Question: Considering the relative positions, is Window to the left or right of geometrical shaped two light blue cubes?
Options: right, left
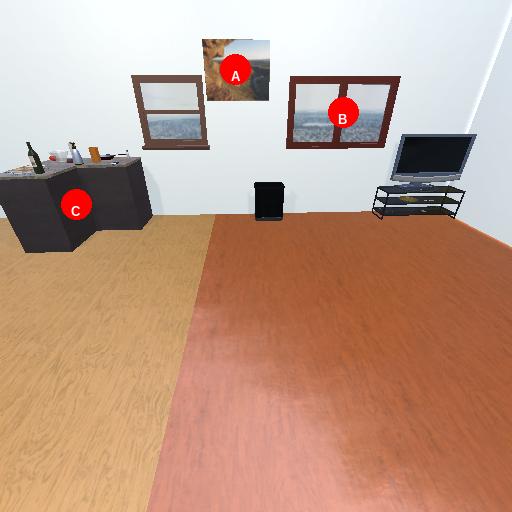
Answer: right